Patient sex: M
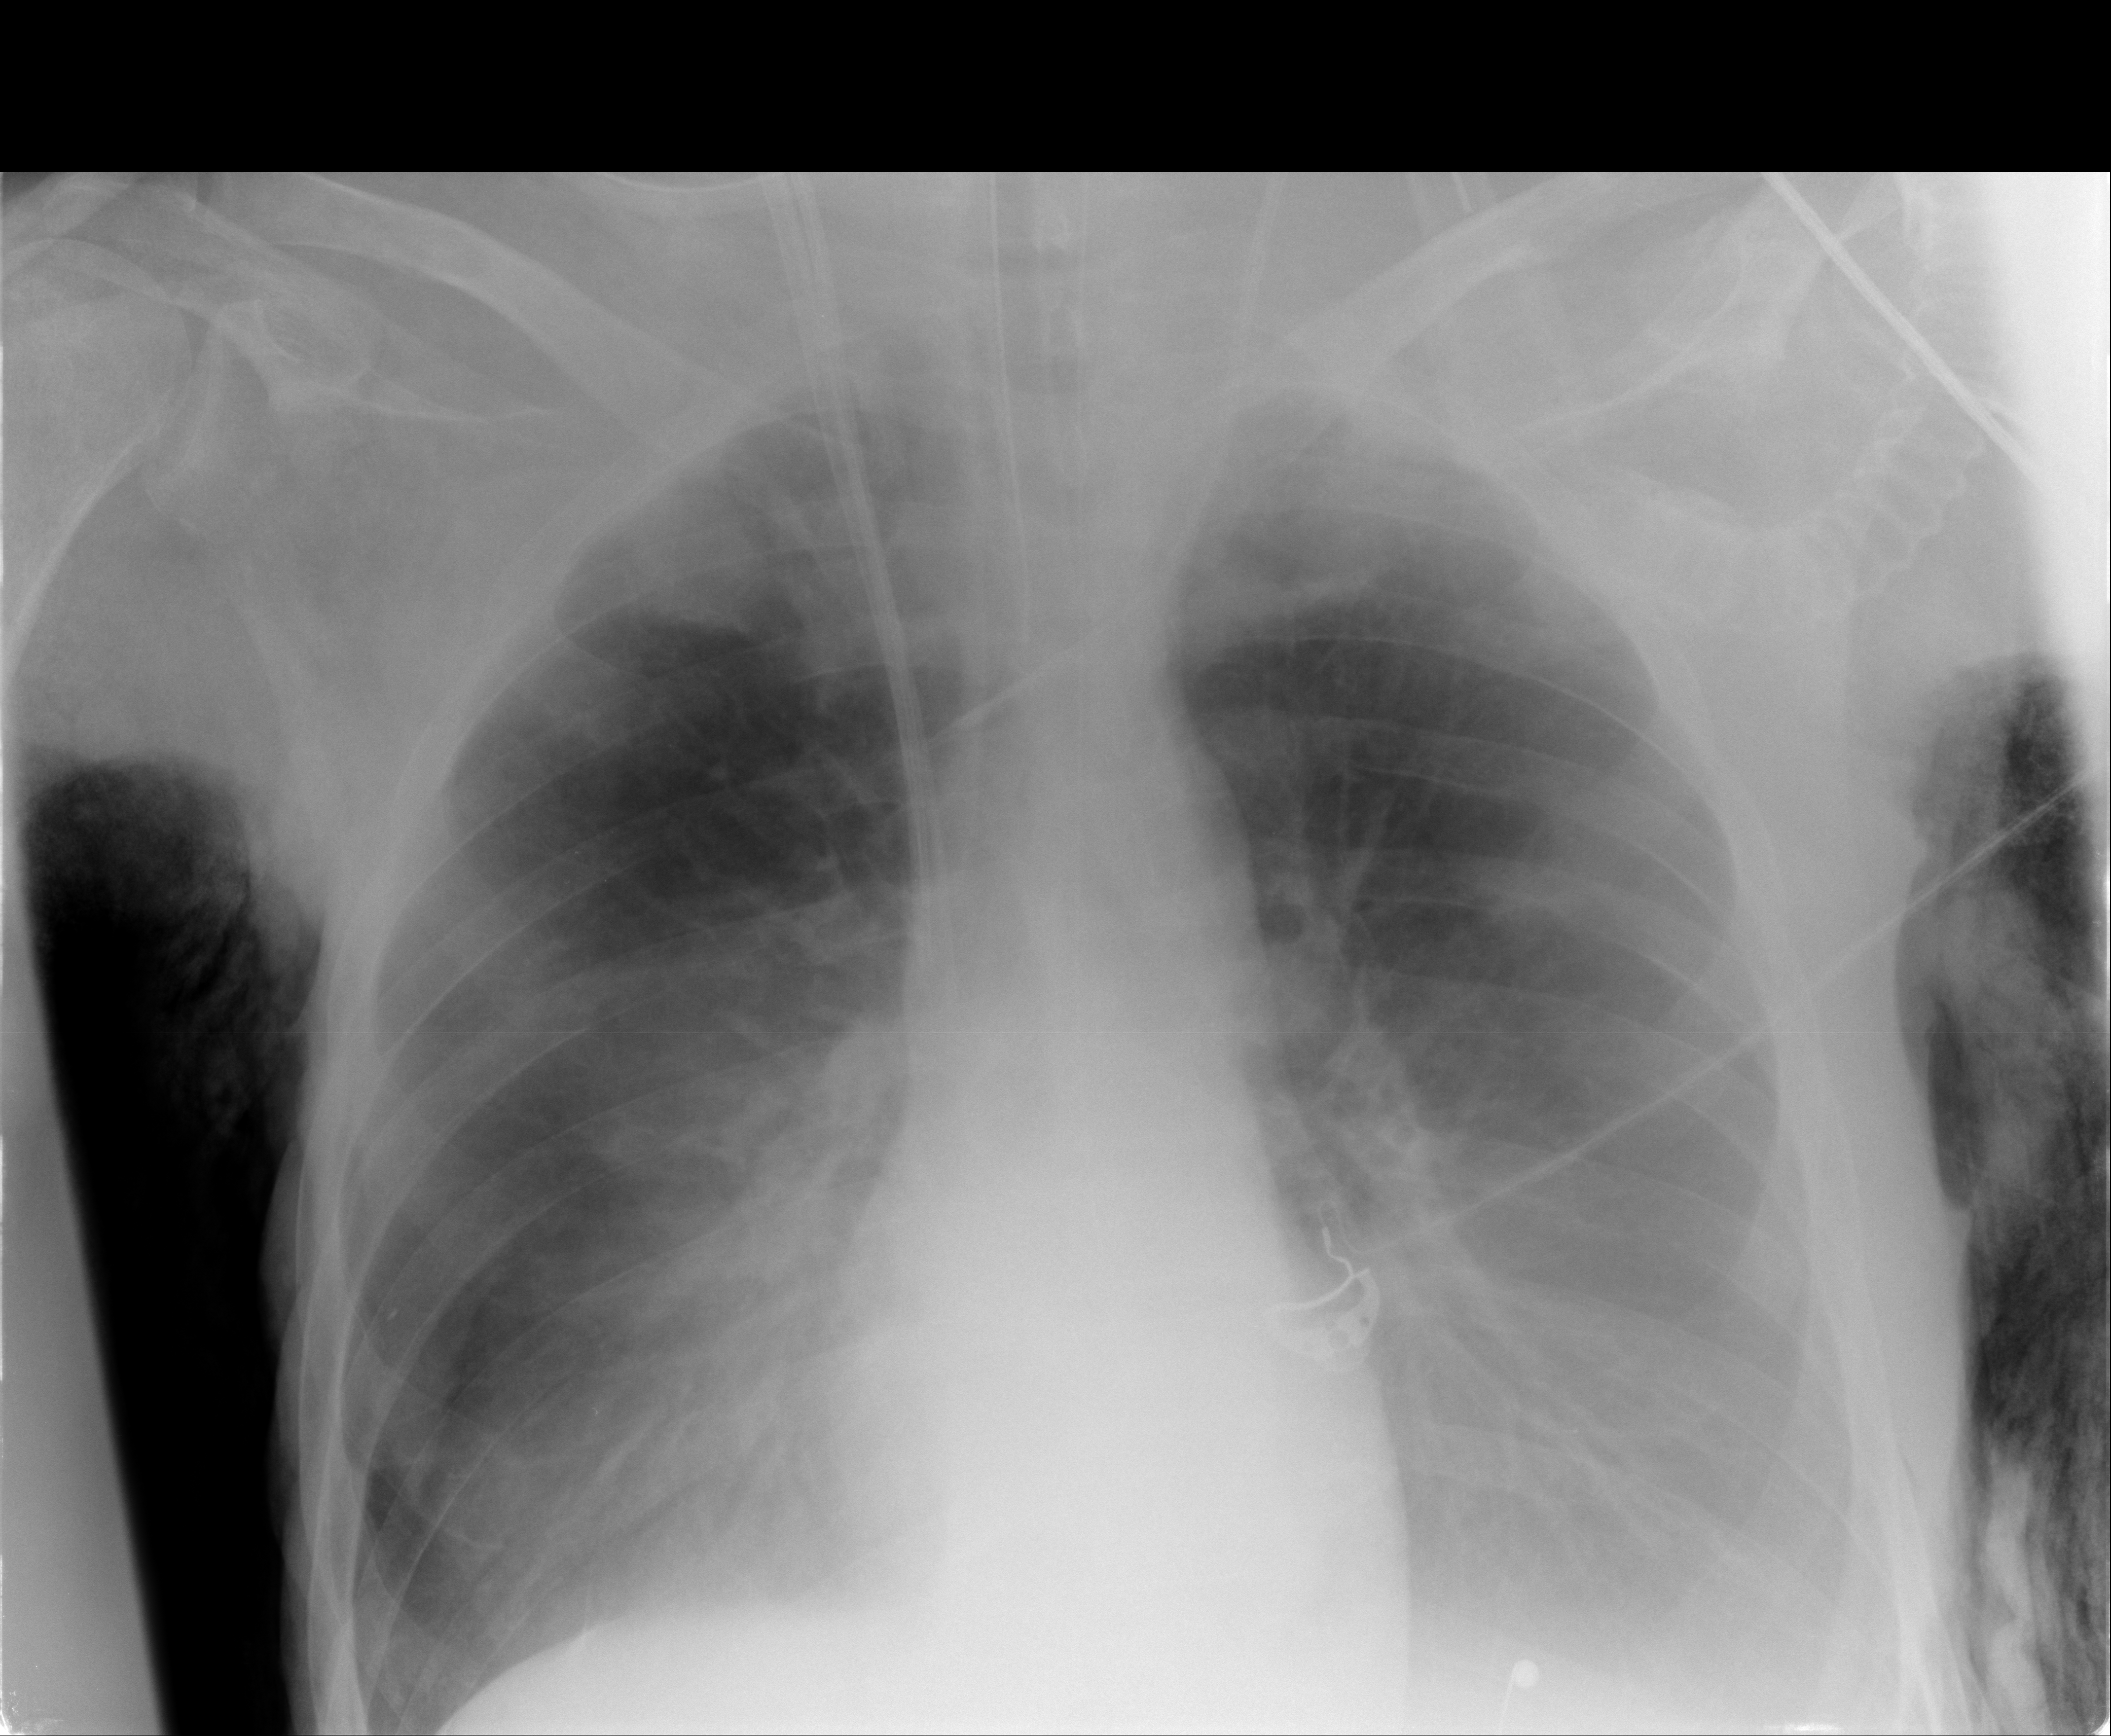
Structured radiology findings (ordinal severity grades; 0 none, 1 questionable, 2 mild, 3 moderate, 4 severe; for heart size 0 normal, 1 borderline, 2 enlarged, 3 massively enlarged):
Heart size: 0
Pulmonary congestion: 0
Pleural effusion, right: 2
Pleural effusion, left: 3
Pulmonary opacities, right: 0
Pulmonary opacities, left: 0
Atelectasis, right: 2
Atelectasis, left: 2